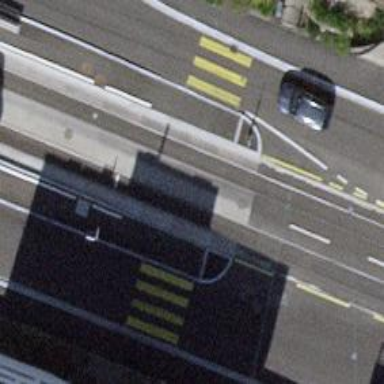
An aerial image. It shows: Tram crossing on the railway.